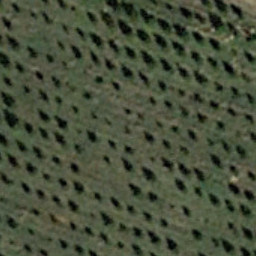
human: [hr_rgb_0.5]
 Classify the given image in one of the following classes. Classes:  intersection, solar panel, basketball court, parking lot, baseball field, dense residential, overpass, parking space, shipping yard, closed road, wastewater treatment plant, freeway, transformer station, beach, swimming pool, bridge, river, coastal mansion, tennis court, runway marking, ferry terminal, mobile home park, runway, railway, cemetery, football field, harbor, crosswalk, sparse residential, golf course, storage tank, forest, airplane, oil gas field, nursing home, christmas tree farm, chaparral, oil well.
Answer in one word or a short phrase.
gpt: christmas tree farm